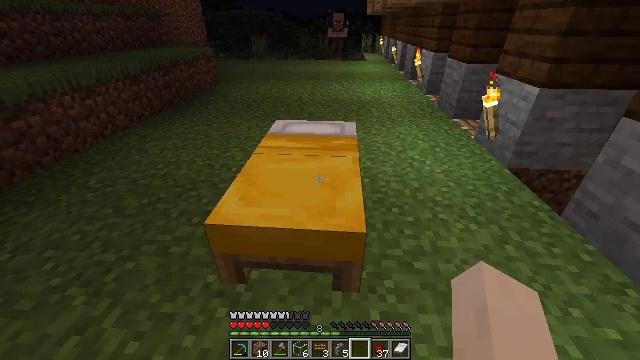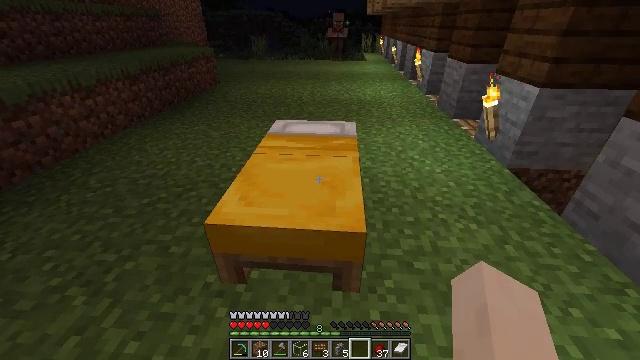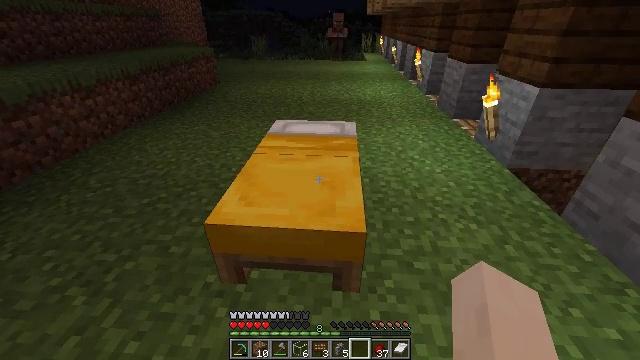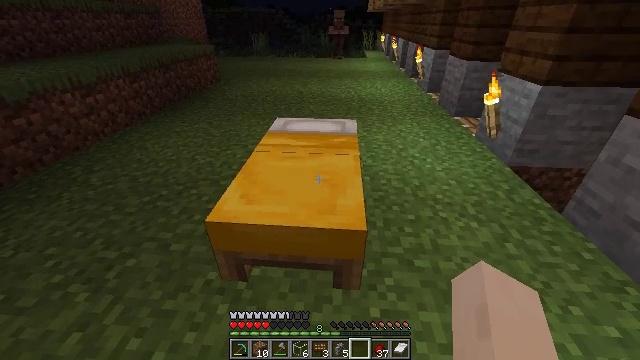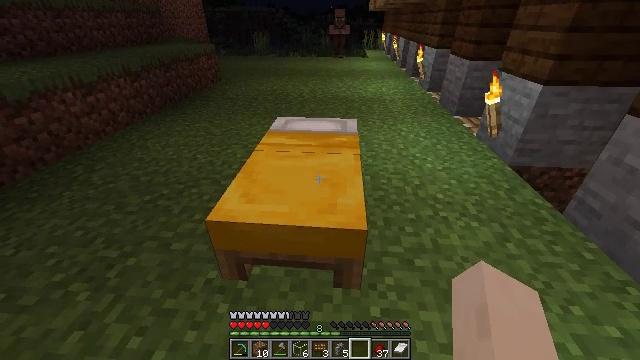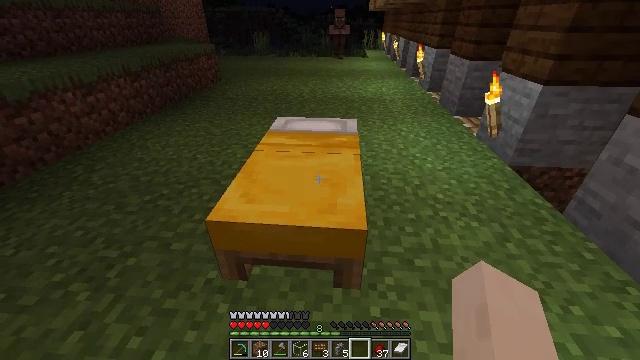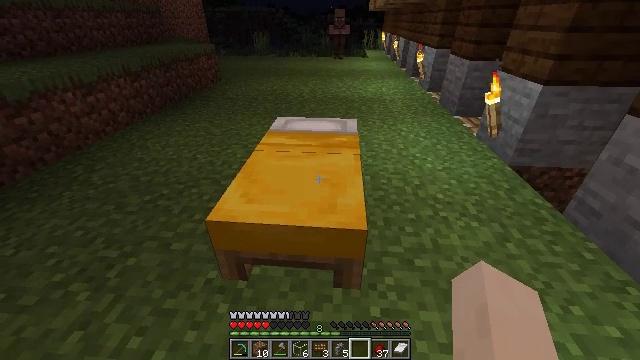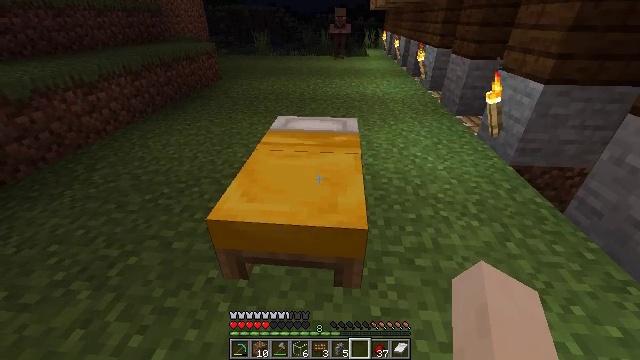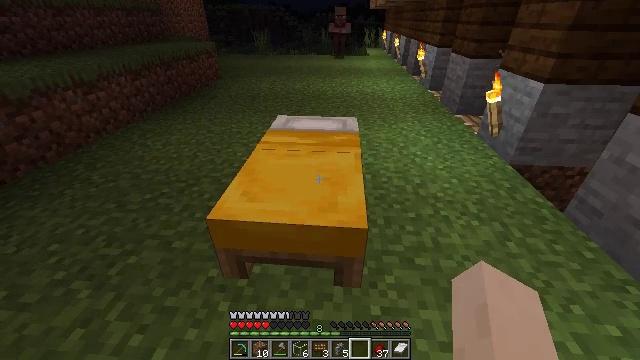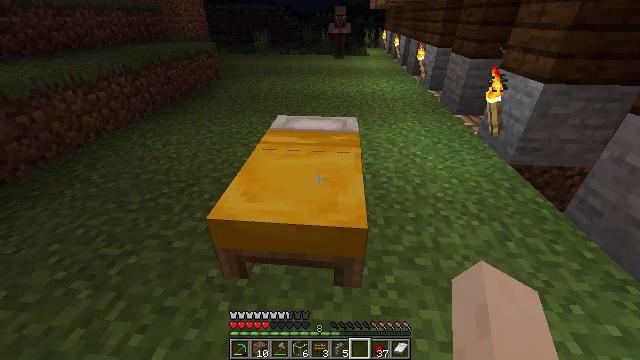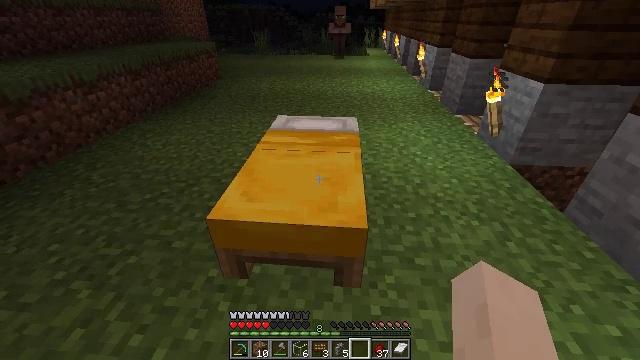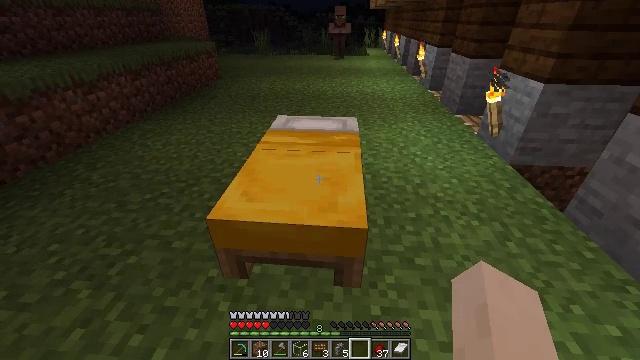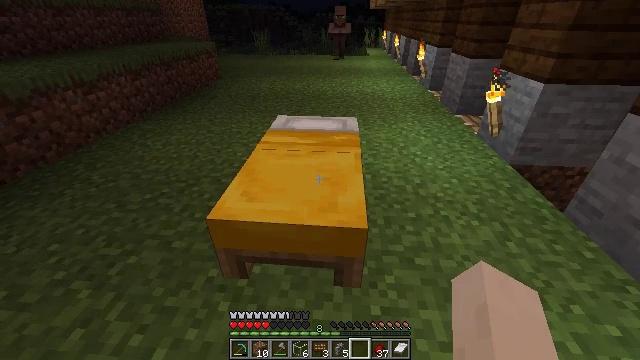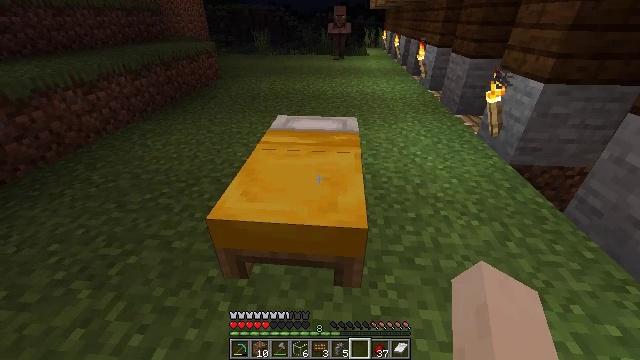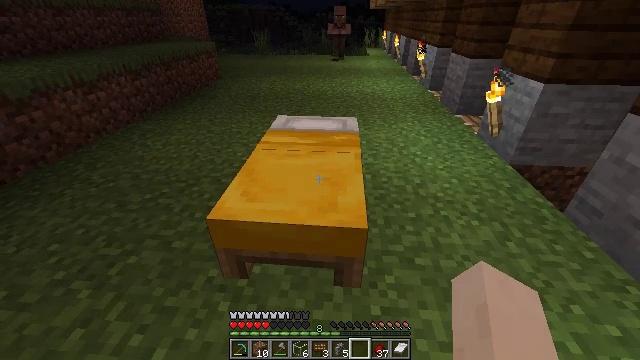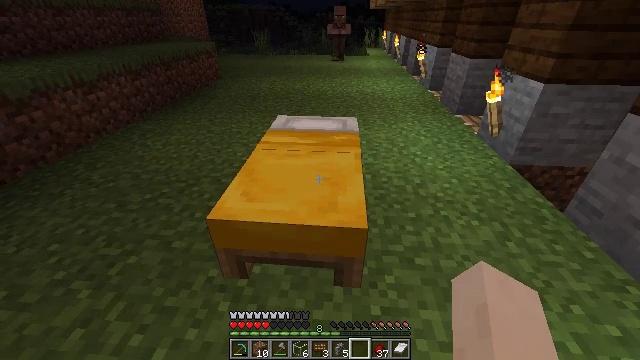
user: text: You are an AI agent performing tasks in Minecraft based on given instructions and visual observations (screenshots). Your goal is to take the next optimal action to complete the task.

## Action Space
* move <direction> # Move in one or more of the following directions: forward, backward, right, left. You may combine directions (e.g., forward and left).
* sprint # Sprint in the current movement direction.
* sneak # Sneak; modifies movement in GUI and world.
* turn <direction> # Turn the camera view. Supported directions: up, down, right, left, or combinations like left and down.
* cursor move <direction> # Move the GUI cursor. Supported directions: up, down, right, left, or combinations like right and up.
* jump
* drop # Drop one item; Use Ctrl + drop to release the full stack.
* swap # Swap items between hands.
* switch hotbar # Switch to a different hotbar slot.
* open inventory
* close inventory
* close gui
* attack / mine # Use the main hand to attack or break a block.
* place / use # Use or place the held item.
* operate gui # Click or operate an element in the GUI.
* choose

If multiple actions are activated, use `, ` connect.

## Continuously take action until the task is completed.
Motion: motion action
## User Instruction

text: Gather the yellow bed by attacking it.
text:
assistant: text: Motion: no_op
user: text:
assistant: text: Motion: no_op
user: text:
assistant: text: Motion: no_op
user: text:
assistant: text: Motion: no_op
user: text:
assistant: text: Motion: no_op
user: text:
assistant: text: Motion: no_op
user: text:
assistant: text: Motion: no_op
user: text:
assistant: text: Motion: no_op
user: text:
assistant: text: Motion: no_op
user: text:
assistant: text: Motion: no_op
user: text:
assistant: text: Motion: no_op
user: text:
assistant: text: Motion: no_op
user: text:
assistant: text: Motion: no_op
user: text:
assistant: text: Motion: no_op
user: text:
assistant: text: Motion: no_op
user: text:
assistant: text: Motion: no_op
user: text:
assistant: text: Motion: no_op
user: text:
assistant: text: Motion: no_op
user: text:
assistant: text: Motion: no_op
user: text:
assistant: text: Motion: no_op
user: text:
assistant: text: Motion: no_op
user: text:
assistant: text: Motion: no_op
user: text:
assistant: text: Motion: no_op
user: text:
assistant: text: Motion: no_op
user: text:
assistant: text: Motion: no_op
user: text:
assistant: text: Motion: no_op
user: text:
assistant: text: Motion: no_op
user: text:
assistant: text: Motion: no_op
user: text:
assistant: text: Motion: no_op
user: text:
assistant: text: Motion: no_op